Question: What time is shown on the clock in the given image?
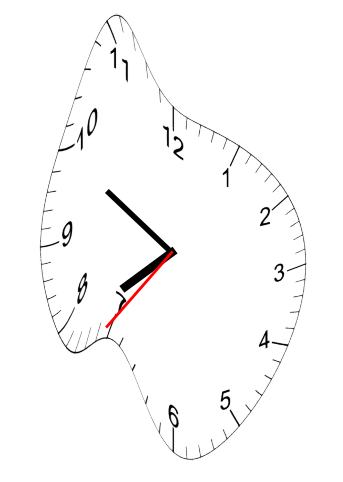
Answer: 07:49:36